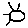
Label: sun